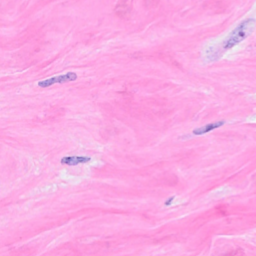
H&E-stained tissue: Breast